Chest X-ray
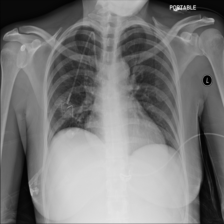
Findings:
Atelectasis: negative
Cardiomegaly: negative
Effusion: negative
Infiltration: negative
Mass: negative
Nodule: negative
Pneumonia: negative
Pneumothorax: negative
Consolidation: negative
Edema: negative
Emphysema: negative
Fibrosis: negative
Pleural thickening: negative
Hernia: negative